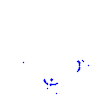
Particle: proton